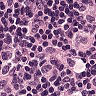
Metastatic tissue present: yes